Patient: sex M, age 71
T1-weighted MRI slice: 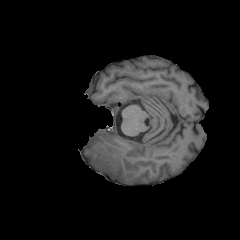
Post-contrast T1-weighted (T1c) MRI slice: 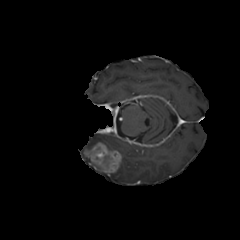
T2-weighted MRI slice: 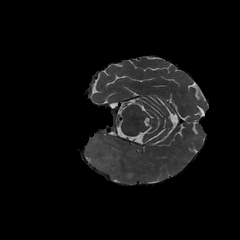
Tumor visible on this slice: yes
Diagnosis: Glioblastoma, IDH-wildtype
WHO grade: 4